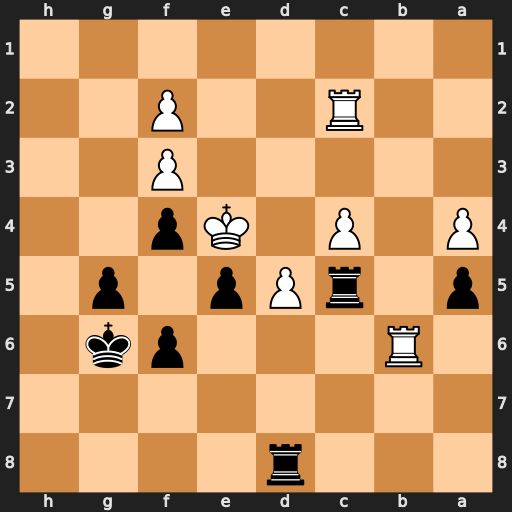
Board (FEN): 3r4/8/1R3pk1/p1rPp1p1/P1P1Kp2/5P2/2R2P2/8
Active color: b
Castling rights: -
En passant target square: -
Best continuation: Rdxd5 cxd5 Rxc2